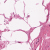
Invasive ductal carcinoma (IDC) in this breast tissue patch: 0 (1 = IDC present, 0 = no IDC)